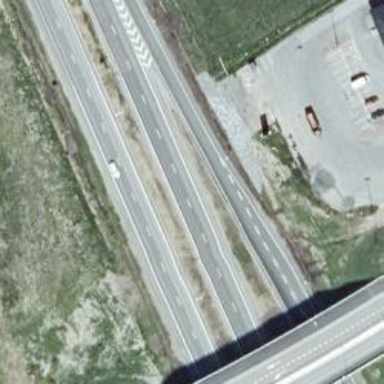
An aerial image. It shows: Asphalt road classified as trunk highway.